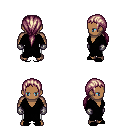
a pixel art fantasy rpg character, male body template, human, dark skin, black robe, white pants, white blonde ponytail hairstyle, metal gloves, black slippers, four views (front, back, left, right), 2x2 character sprite sheet, small pixel art, hard edges, no anti-aliasing